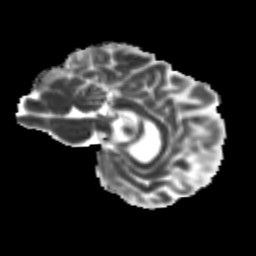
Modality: MD
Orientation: sagittal
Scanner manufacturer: siemens
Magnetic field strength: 3 T
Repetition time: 9.2 s
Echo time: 0.084 s